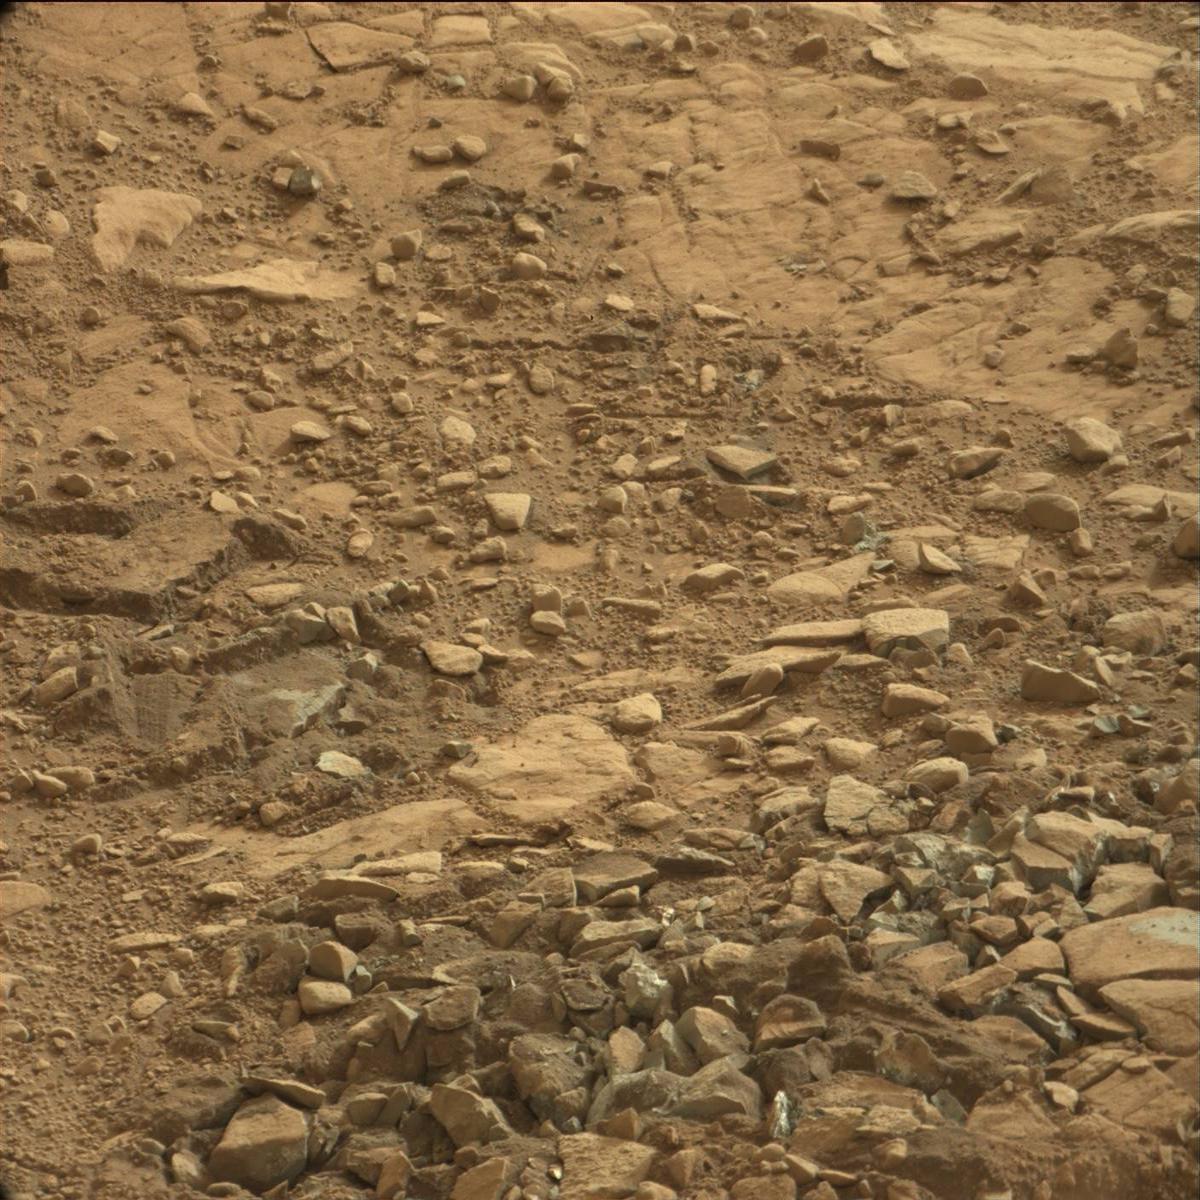
Terrain classes present: Bedrock, Sand / Soil, Track